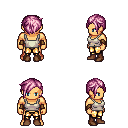
a pixel art fantasy rpg character, male body template, human, tanned skin, white pirate shirt, gold greaves, pink pixie cut hairstyle, leather bracers, brown shoes, four views (front, back, left, right), 2x2 character sprite sheet, small pixel art, hard edges, no anti-aliasing